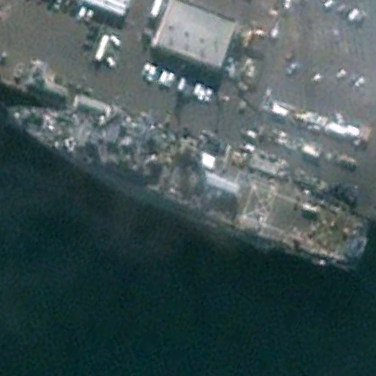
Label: combat